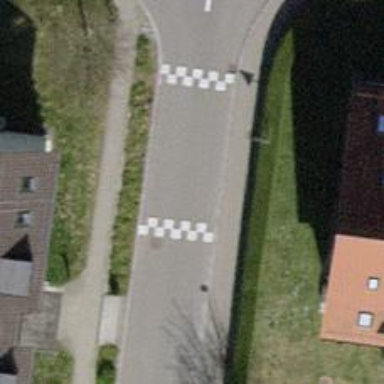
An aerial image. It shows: Traffic hump for calming the traffic.